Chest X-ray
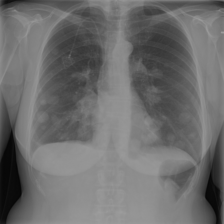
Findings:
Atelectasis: negative
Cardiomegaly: negative
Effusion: negative
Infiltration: negative
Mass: positive
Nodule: positive
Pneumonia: negative
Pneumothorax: negative
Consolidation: negative
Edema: negative
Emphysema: negative
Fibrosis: negative
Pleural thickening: negative
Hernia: negative